Question: We have one repository which has 36 branches in the remote end. For some reason, I cloned one branch to my c:\drive. Then I realized that it might be incorrect. I may need to clone the entire repository rather than just one branch.
So I deleted all local respective folders and cloned the repository again. But it asked me to pick up an application.
What is wrong?

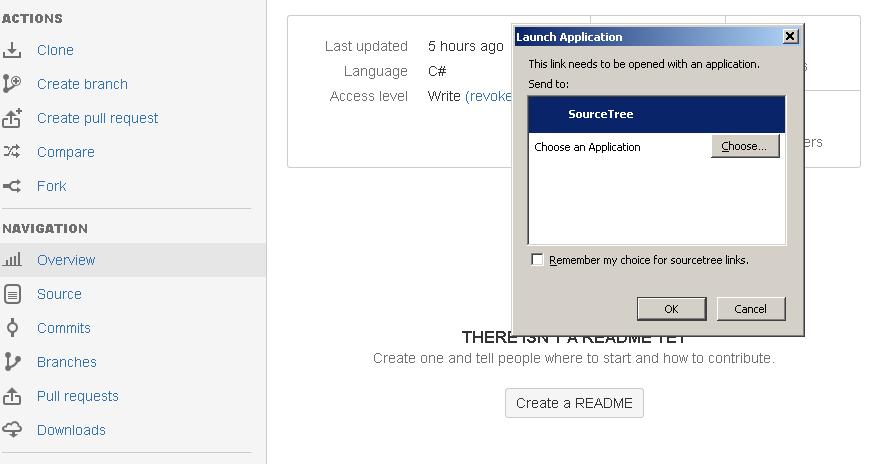
Answer: Perhaps I can't clone a branch before clone a repository. I cloned a repository then it looks fine.